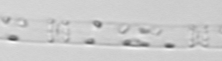
Label: Cerataulina_pelagica